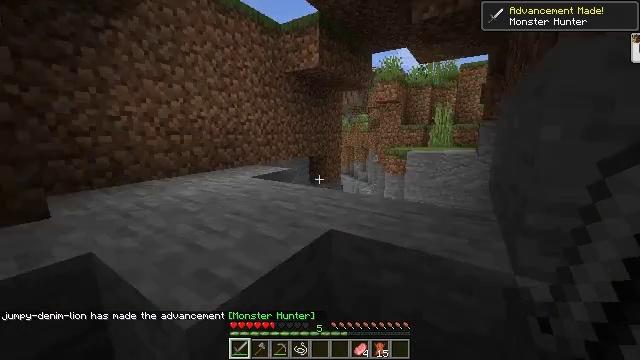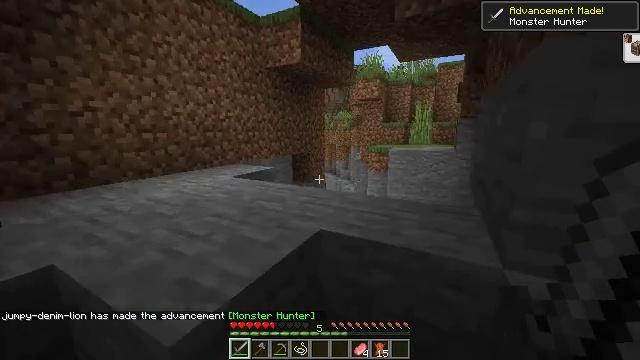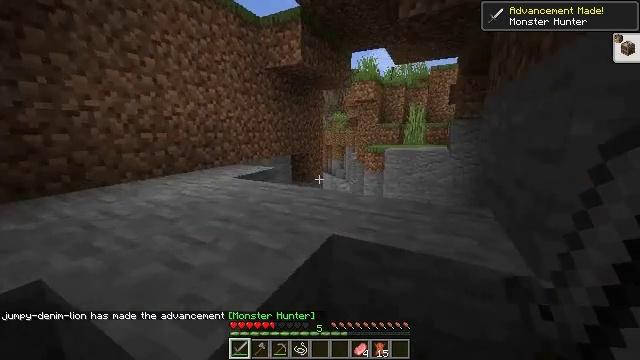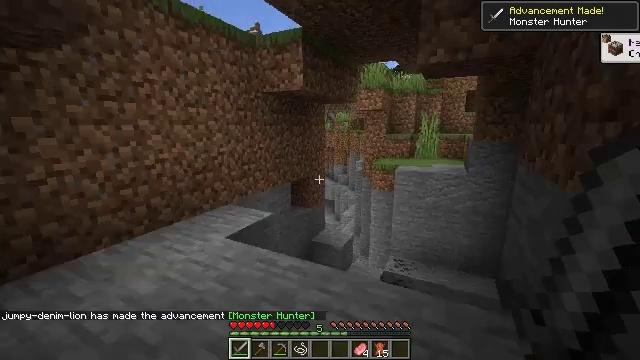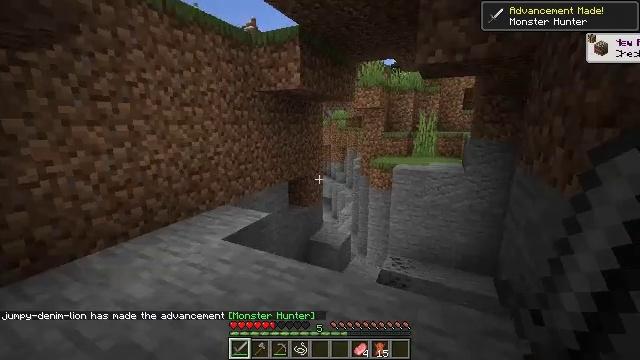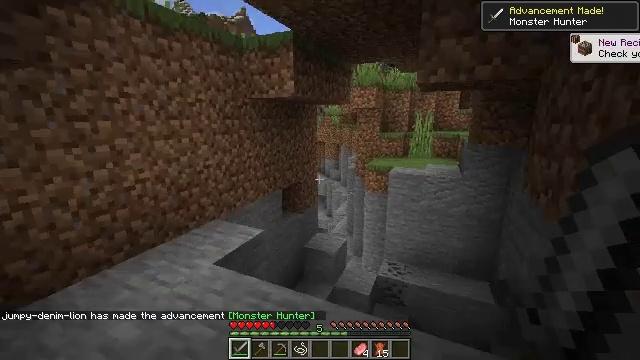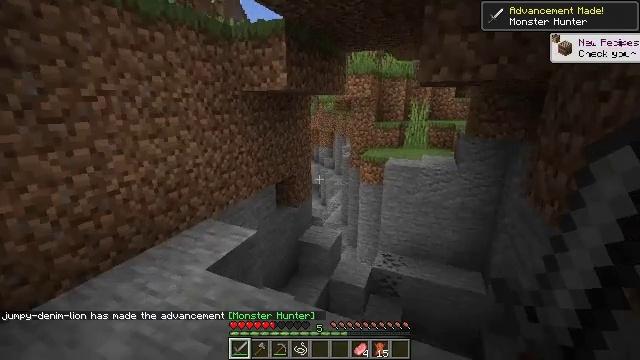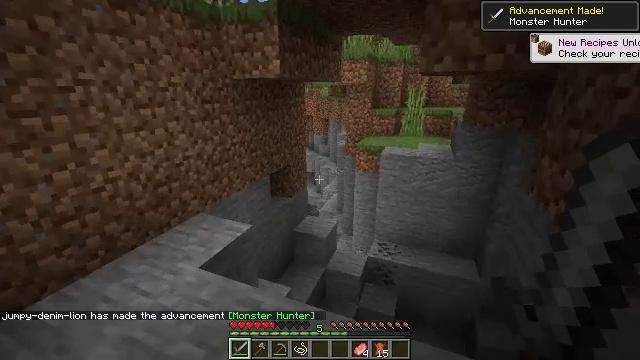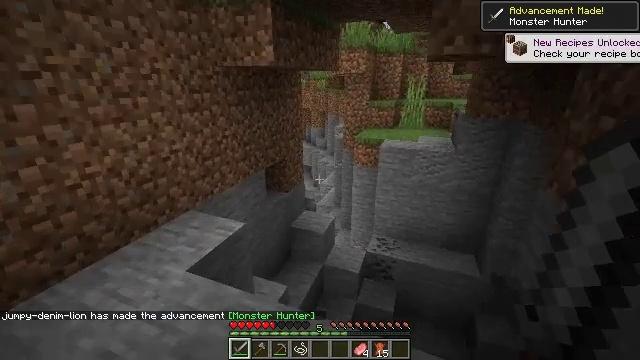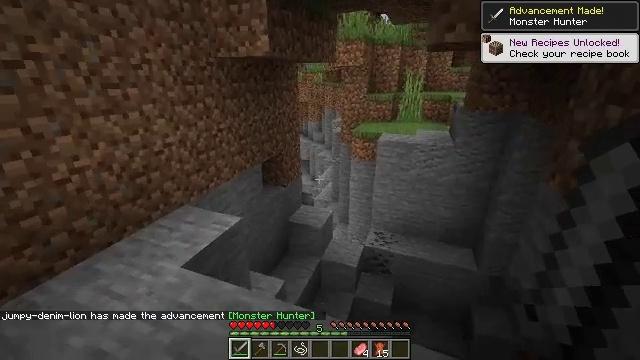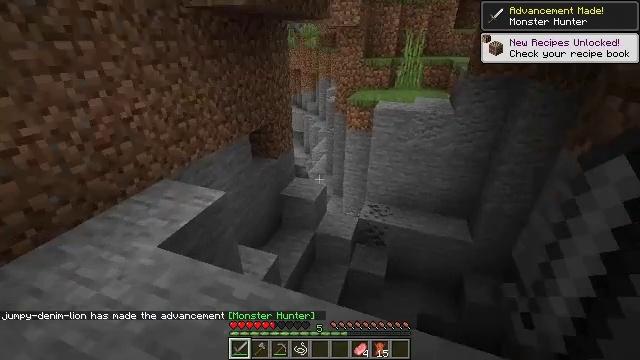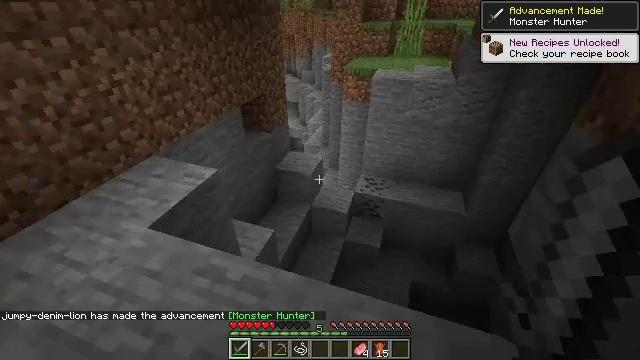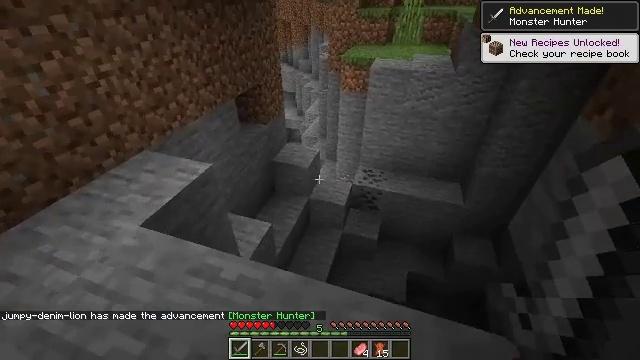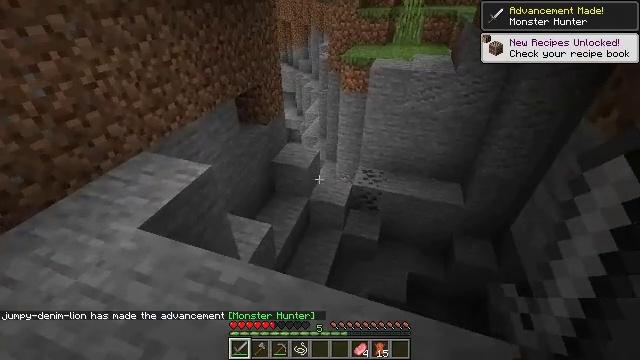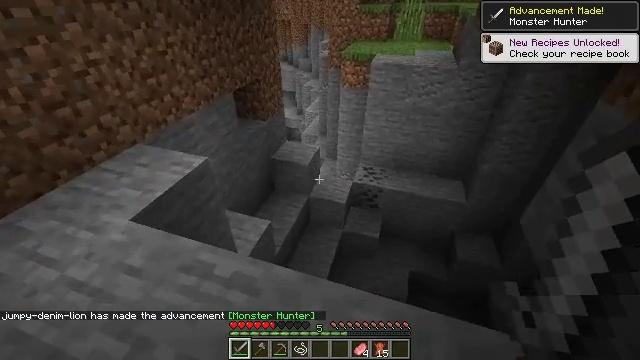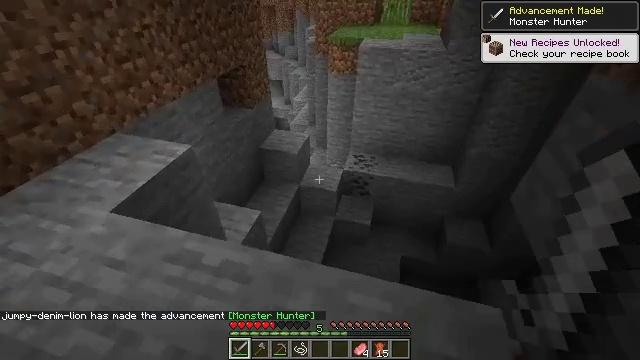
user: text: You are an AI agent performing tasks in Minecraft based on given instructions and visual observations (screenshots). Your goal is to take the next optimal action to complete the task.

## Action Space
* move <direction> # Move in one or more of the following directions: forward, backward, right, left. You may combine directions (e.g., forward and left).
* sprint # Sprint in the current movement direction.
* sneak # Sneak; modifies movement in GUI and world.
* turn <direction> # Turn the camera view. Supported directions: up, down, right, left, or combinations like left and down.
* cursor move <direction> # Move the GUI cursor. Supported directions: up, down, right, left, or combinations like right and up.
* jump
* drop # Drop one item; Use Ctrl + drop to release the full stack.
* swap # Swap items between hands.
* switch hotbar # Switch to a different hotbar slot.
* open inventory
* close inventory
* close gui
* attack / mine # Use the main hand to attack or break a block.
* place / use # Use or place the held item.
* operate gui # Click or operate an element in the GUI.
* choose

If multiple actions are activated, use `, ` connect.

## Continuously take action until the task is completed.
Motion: motion action
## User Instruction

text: Put back the crafting table.
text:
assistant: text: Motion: move forward, turn right
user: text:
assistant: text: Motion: move forward, turn right, jump
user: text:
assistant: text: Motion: move forward, jump
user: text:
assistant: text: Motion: move forward, jump
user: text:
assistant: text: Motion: move forward, turn right and down, jump
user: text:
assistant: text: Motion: move forward and move right, turn right and down
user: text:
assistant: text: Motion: move forward and move right, turn right and down
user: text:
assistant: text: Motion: move forward and move right, turn down
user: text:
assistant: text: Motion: move forward and move right, turn down
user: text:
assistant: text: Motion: turn right and down
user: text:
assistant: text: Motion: turn down
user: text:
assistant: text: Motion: turn down
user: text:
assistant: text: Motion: sneak
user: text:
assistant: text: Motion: sneak
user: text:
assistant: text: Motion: move forward, sneak, turn right and down
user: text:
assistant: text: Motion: move forward and move right, sneak, turn right and down
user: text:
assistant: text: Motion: move forward and move right, sneak, turn right
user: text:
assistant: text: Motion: move forward and move right, sneak
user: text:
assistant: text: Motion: move forward and move right, sneak, turn right and down
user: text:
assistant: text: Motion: move forward, sneak
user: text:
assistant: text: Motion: move forward and move left, sneak
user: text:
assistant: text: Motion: move forward and move left, sneak
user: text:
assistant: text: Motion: move forward and move left, sneak
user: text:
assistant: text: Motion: move forward and move left, sneak
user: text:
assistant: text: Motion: move forward and move left, sneak, turn right and down
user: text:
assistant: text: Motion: move forward and move left, sneak, turn right and down
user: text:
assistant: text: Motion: move forward and move left, sneak, turn right and down
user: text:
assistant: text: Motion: move forward and move left, sneak, turn right and down
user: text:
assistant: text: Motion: move forward and move left, sneak, turn right
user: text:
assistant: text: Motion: move forward and move left, sneak